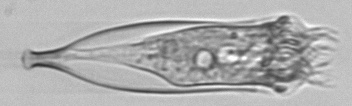
Label: Favella